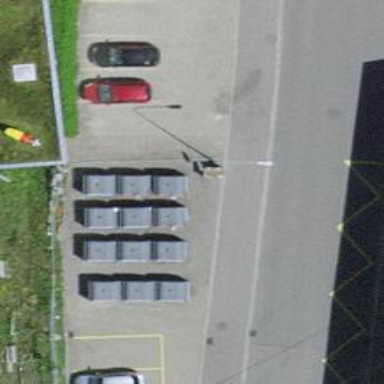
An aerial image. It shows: Recycling container in the area designated for recycling.